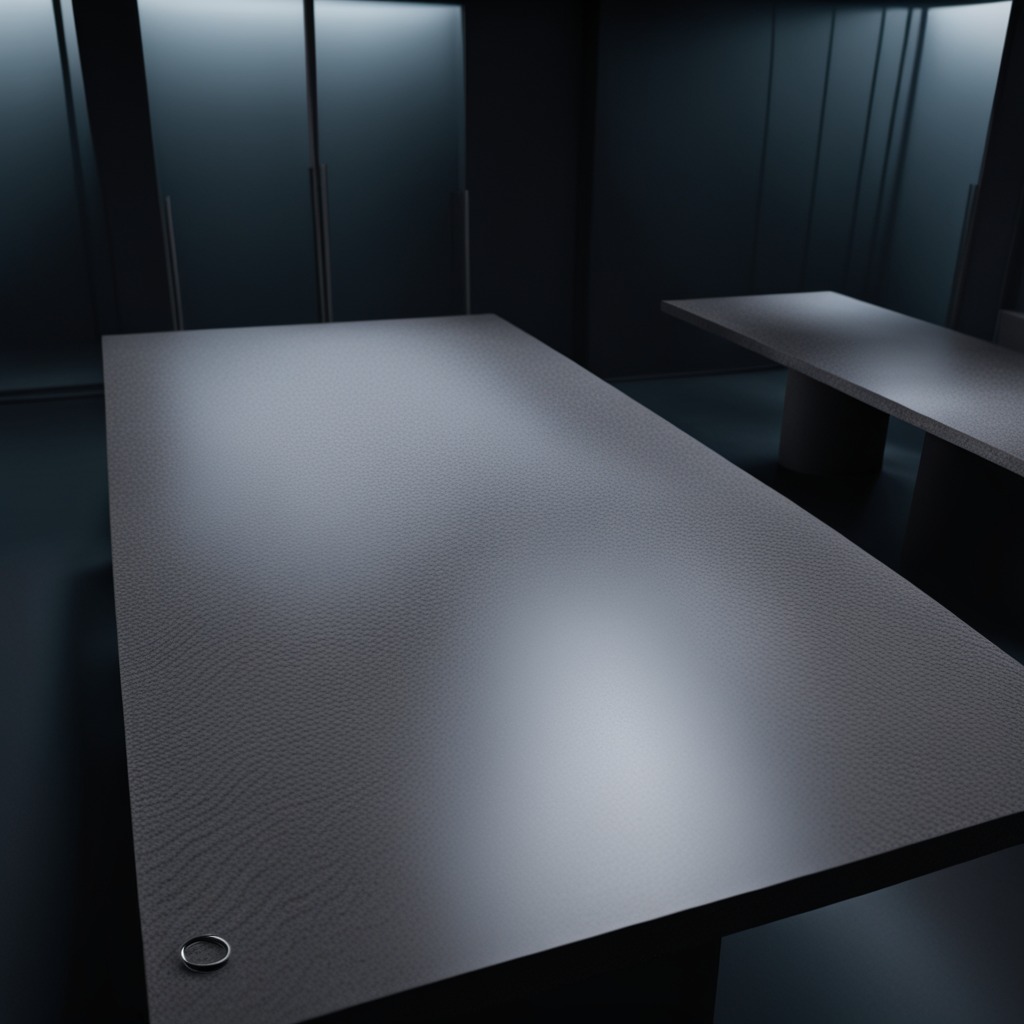
A rubber O-ring lying on a clean granite table inside a workshop at night.